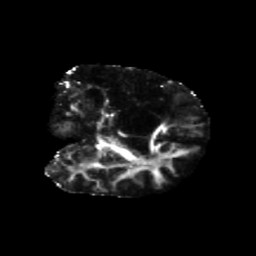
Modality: FA
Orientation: coronal
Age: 48
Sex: male
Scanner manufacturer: siemens
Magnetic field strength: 3 T
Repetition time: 5.25 s
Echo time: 0.08 s